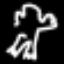
Label: frog